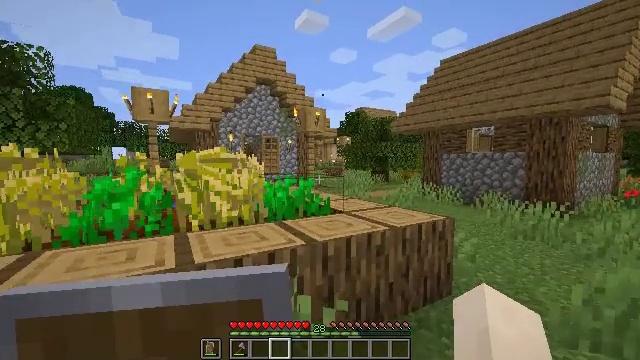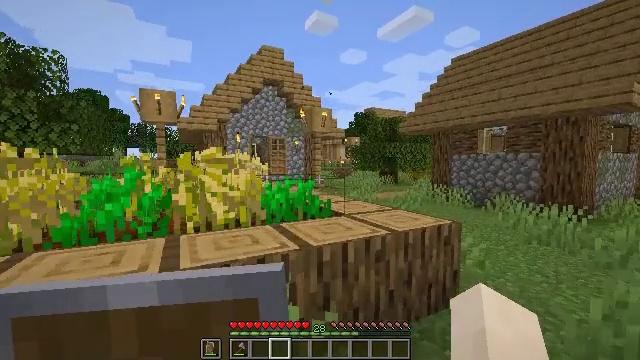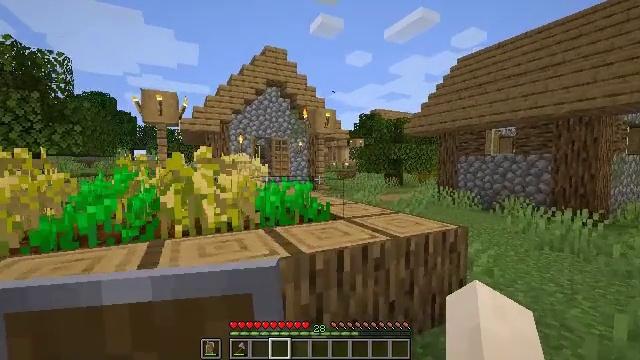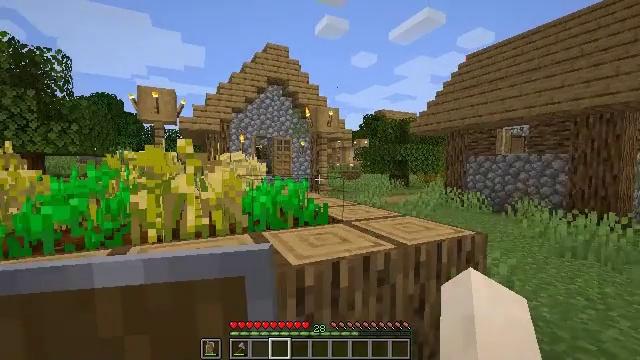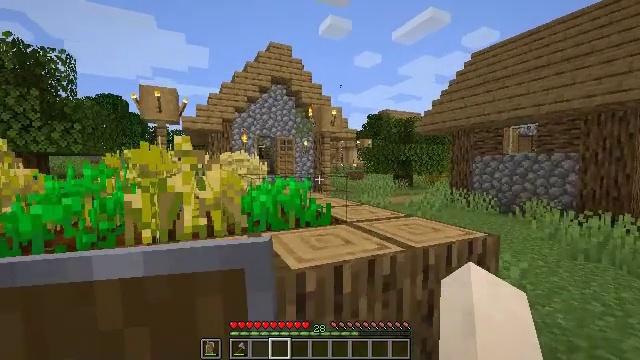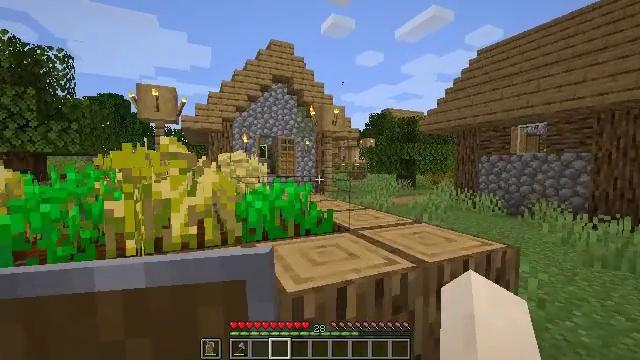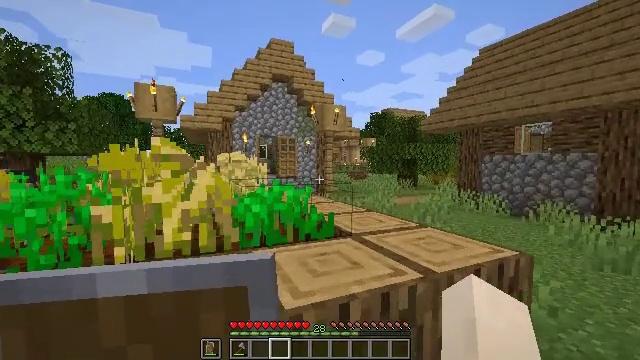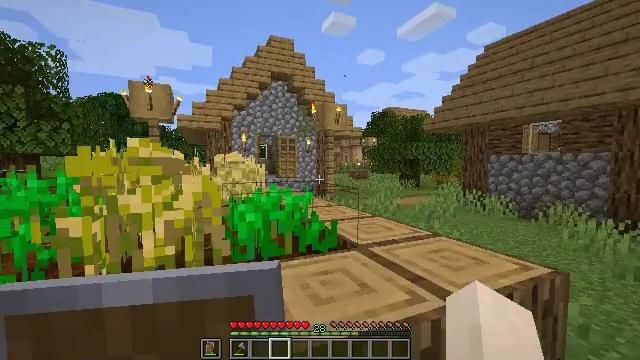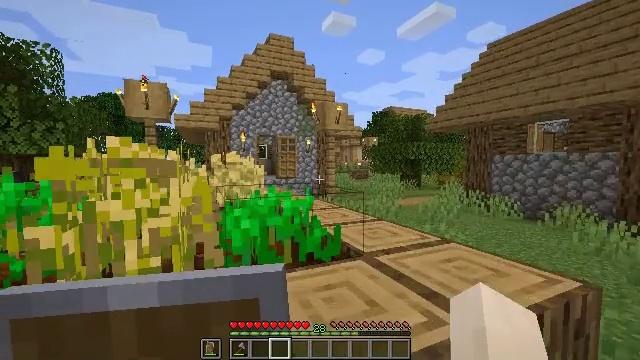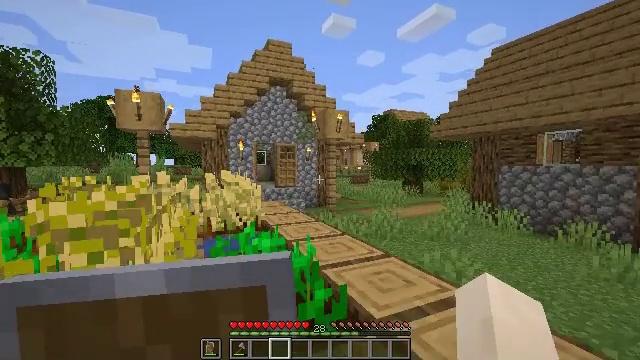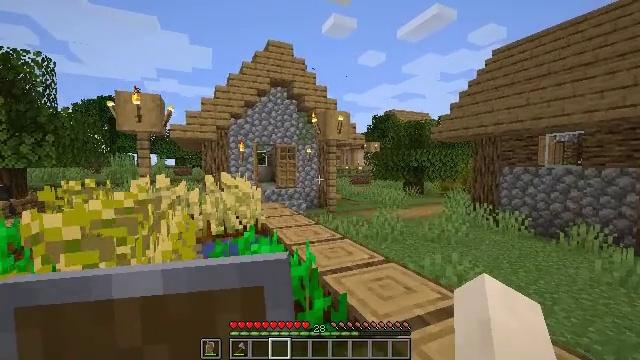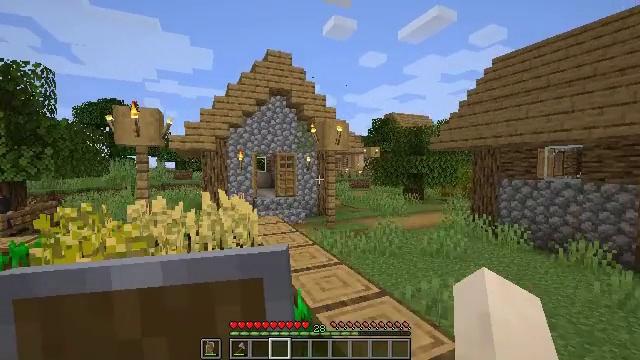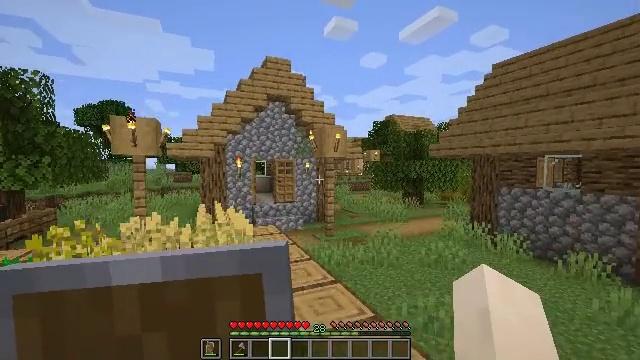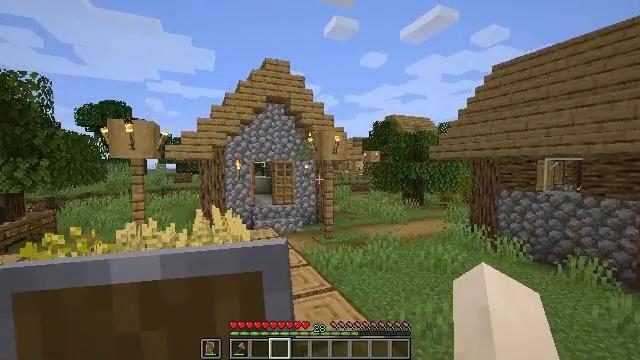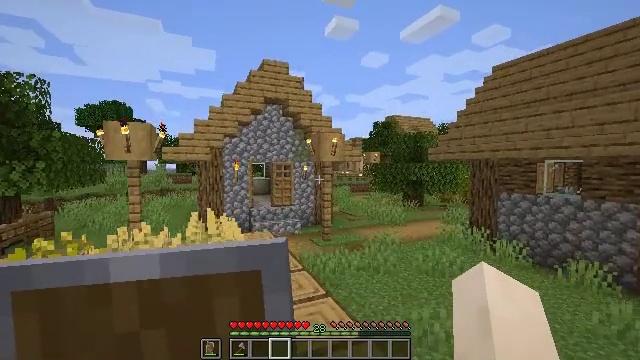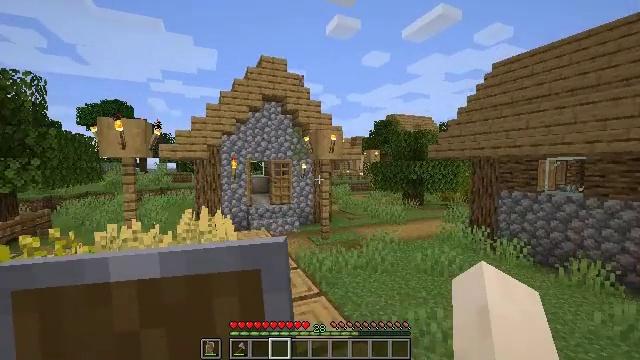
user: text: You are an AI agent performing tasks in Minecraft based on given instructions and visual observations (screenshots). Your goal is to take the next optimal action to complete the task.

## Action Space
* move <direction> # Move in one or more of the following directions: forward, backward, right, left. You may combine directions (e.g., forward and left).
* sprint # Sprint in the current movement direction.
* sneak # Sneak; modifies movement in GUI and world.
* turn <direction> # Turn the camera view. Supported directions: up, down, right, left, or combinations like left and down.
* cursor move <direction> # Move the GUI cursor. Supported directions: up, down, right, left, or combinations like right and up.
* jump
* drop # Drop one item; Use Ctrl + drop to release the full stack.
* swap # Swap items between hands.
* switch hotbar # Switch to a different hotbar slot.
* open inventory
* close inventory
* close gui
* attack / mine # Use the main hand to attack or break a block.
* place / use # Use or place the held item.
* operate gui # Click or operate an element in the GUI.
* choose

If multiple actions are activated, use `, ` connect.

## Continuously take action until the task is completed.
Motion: motion action
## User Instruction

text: Break the smooth stone to collect it.
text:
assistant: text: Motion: move forward, turn left
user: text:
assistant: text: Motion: move forward, turn left
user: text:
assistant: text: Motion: move forward, turn left
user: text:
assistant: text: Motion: move forward
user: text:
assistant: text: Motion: move forward
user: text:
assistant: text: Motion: move forward
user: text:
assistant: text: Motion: move forward
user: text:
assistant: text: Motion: move forward
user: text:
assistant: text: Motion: move forward, jump
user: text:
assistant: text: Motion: move forward, jump
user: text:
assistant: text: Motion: move forward and move right, jump
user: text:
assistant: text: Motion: move forward and move right, jump
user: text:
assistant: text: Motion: move forward and move right
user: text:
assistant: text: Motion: move forward and move right
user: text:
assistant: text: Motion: move forward
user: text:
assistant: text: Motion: move forward
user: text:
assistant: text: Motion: move forward
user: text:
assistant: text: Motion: move forward
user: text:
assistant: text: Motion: move forward, turn right
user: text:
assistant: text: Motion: move forward, turn right and down
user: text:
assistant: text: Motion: move forward, turn right and down
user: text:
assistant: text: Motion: move forward, turn right
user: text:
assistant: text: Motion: move forward, turn right
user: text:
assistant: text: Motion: move forward and move right
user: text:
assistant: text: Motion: move forward and move right
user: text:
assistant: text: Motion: move forward and move right
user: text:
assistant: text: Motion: move forward and move right
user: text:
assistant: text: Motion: move forward
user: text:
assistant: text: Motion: move forward
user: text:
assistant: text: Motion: move forward